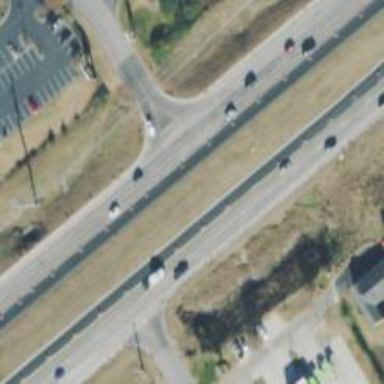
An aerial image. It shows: Trunk link highway.